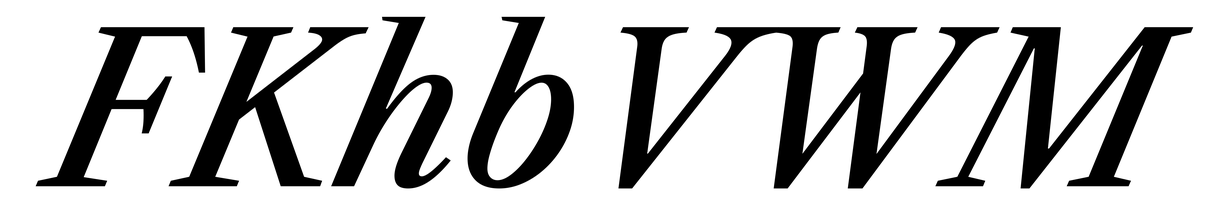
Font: LibreCaslonText-Italic_Medium_Italic